Question: And I have this ERROR.

'''
import time
import pygame
screen = pygame.display.set_mode((500,500))
red= (255,0,0)
black =(0,0,0)
white =(255,255,255)
EXIT= False
font = pygame.font.SysFont(None, 25)
def alert(msg,color):
text = font.render(msg,True,color)
screen.blit(text,[250,300])
while not EXIT:
for event in pygame.event.get():
if event.type == pygame.KEYDOWN:
if event.key == pygame.QUIT:
EXIT =True
screen.fill(White)
pygame.display.update()
alert("TESTING ALERT 1,2,3",red)
pygame.display.update()
time.sleep(3)
pygame.quit()
quit()
'''
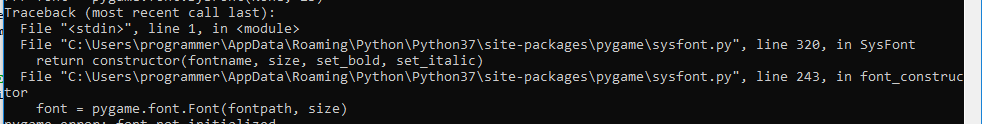
Answer: :
> pygame.error: font not initialized
I could hardly read the error from your attached image.
:
1. Initialize pygame.init()
2. You are using White in the screen.fill() function, should be white instead.
:
'''
import time
import pygame
pygame.init() # initialize the pygame modules
screen = pygame.display.set_mode((500,500))
red = (255,0,0)
black = (0,0,0)
white = (255,255,255)
EXIT= False
font = pygame.font.SysFont(None, 25)
def alert(msg,color):
text = font.render(msg,True,color)
screen.blit(text,[250,300])
while not EXIT:
for event in pygame.event.get():
if event.type == pygame.KEYDOWN:
if event.key == pygame.QUIT:
EXIT =True
screen.fill(white) # Notice the case sensitivity
pygame.display.update()
alert("TESTING ALERT 1,2,3",red)
pygame.display.update()
time.sleep(3)
pygame.quit()
'''
:
'''
pygame 1.9.4
Hello from the pygame community. https://www.pygame.org/contribute.html
'''
<URL>